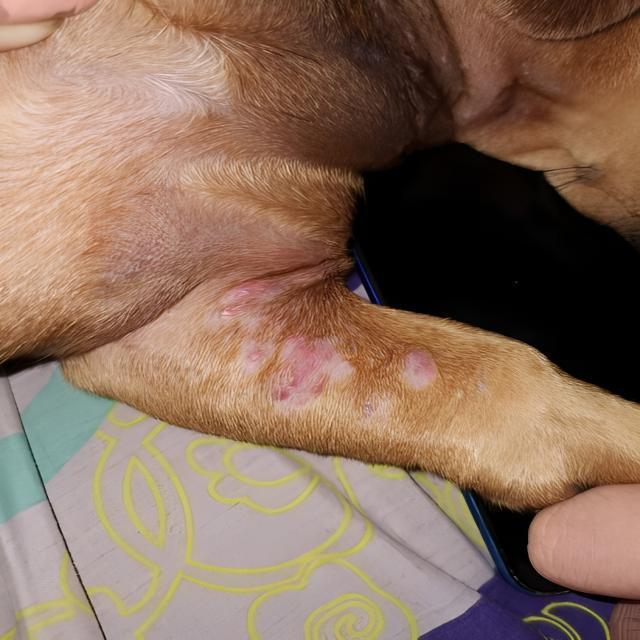
Canine dermatitis — inflammation of the skin presenting with erythema, pruritus, papules, and excoriation. May be allergic, contact, or atopic in origin.